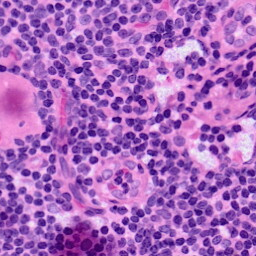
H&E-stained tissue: LymphNode